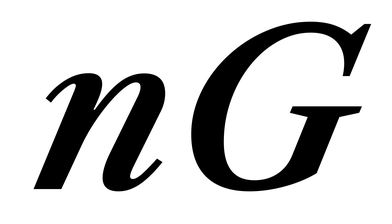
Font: LibreCaslonText-Italic_SemiBold_Italic